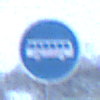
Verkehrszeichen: Busssonderstreifen
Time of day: Midday
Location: Outdoor (Nature)
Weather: Overcast
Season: Winter
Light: Natural